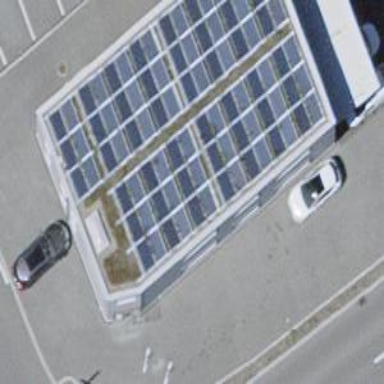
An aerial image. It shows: Solar power generator.